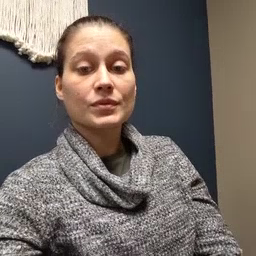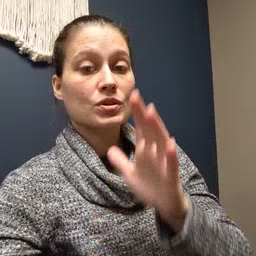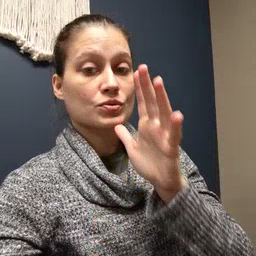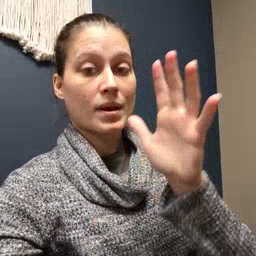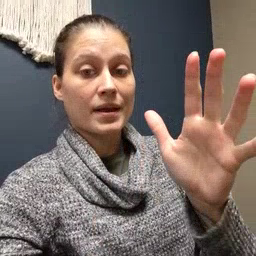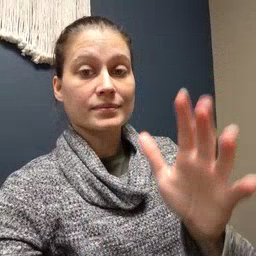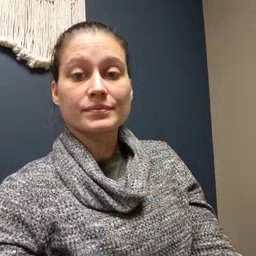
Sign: grandma